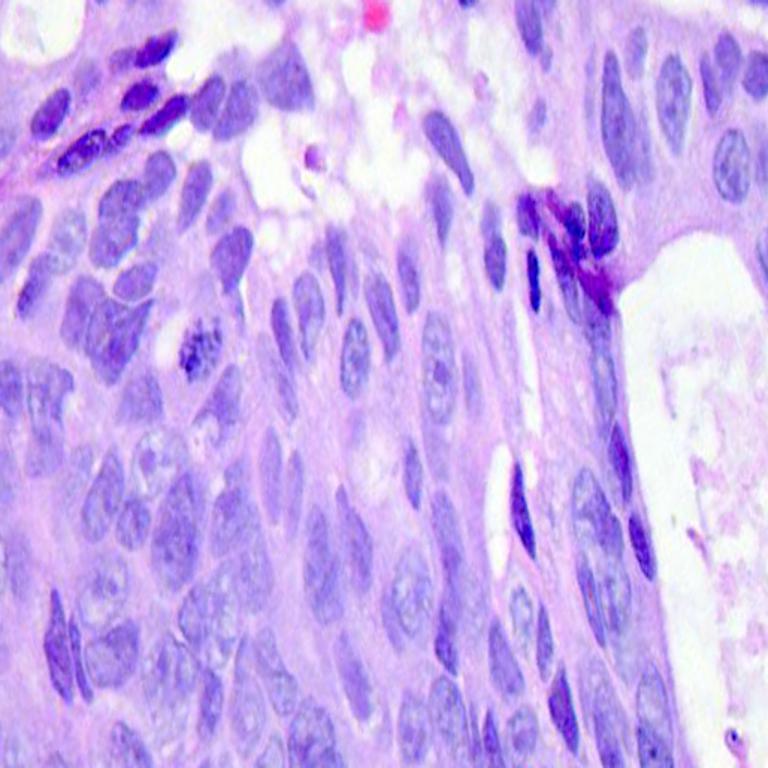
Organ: colon
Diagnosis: adenocarcinomas